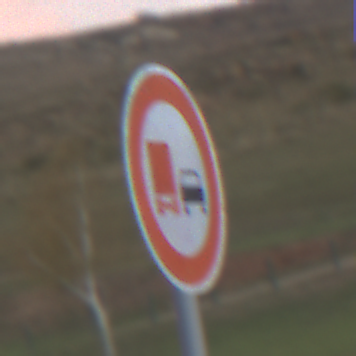
Verkehrszeichen: UeberholverbotKraftfahrzeuge
Umgebung: Outdoor, RoadRail
Tageszeit: SunriseSunset
Wetter: PartlyCloudy
Licht: Natural
Jahreszeit: NotSpecified
Kontrast: LowContrast